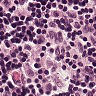
Metastatic tissue present: no